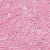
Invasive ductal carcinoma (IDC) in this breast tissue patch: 0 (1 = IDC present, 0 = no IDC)